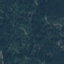
Land use / land cover: Forest